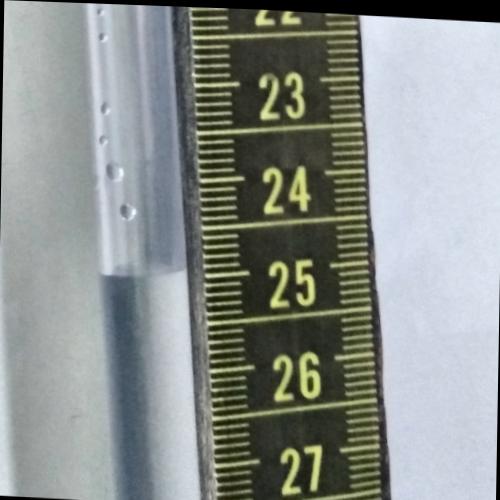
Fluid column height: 24.9 cm